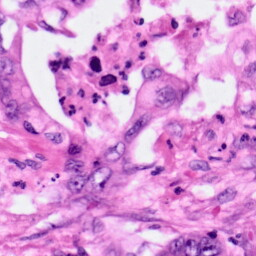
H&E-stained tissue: Pancreatic